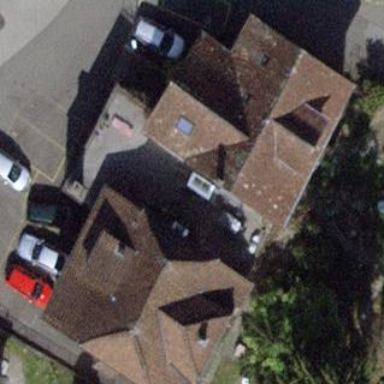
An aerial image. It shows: Building with gabled roof made of roof tiles.